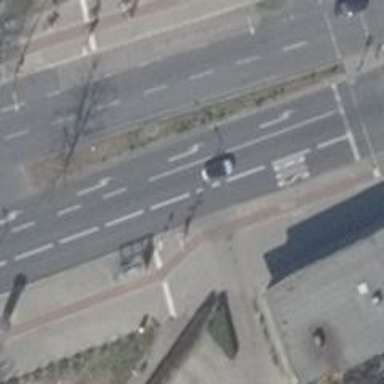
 there is cycleway shared with busway track."